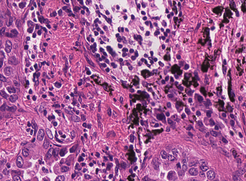
Tumor epithelial tissue: yes
Tumor-associated stroma tissue: yes
Normal tissue: no